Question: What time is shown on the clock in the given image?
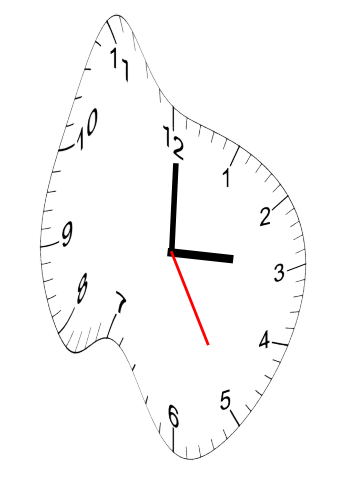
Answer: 03:00:25